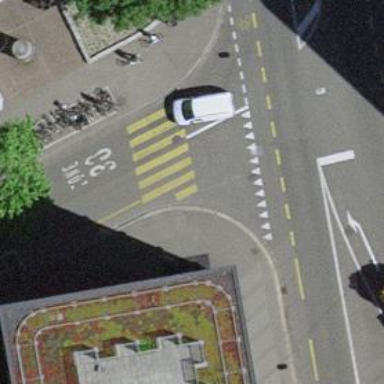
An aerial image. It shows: Uncontrolled zebra crossing on the road.